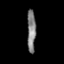
Tissue: lung
Cell type: Others
Senescence score: 0.177
Nuclear area (px): 357
Mean DAPI intensity: 127.333